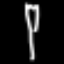
Label: fork